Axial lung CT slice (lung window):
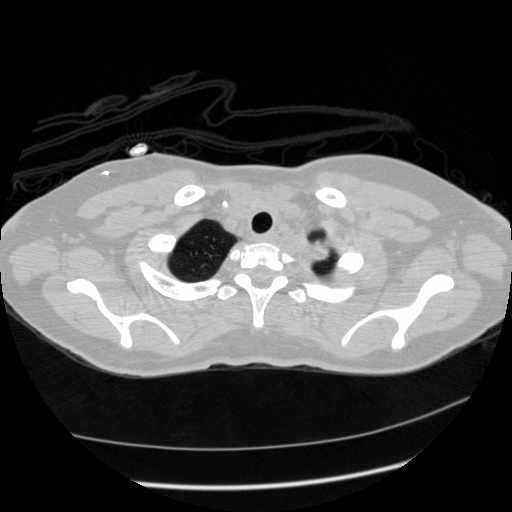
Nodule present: yes
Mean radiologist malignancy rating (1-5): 4.25